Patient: sex M, age 46
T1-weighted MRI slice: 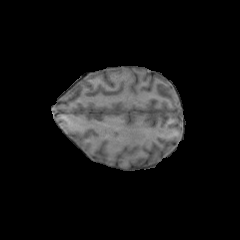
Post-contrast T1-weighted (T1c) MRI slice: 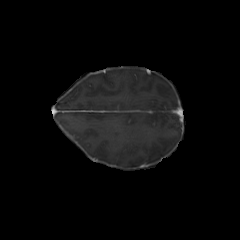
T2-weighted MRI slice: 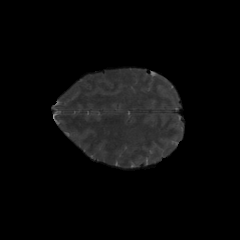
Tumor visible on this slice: no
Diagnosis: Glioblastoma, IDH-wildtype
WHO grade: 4